Interaction volume radius: 5 \u00c5
Interaction volume height: 10 \u00c5
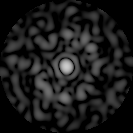
Disorder parameter: 0.764